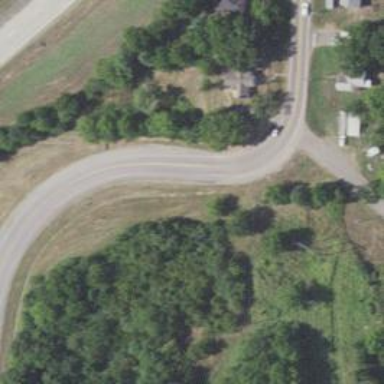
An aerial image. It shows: Secondary road.